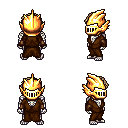
a pixel art fantasy rpg character, male body template, skeleton, brown robe, white pants, white blonde curly afro hairstyle, gold helm, leather bracers, four views (front, back, left, right), 2x2 character sprite sheet, small pixel art, hard edges, no anti-aliasing